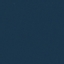
Land use / land cover class: SeaLake